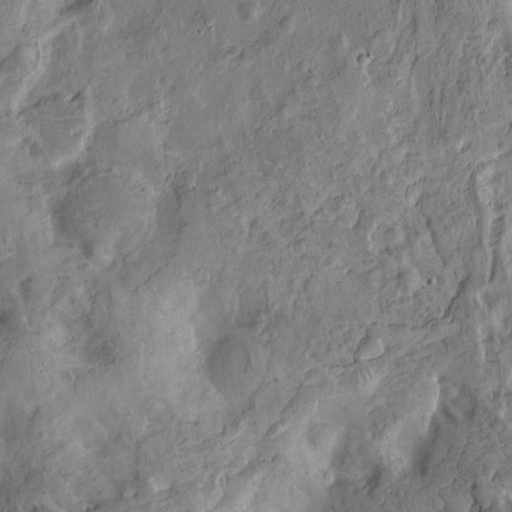
Objects detected: cone, cone, cone, cone